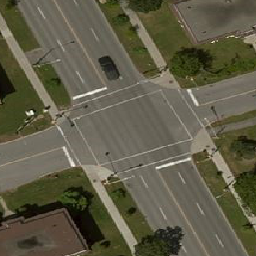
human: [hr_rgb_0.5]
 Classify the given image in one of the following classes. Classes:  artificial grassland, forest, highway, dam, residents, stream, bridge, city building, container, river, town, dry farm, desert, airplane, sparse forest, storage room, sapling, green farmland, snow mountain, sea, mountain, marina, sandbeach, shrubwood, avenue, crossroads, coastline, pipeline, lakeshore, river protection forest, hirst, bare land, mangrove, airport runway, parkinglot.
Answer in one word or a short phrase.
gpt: crossroads